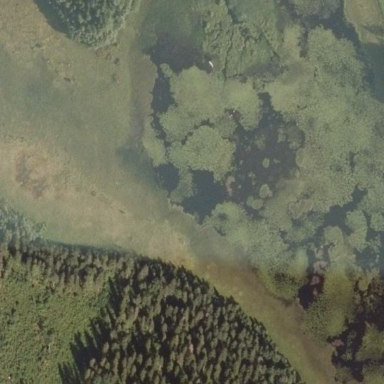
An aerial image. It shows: Wetland area.